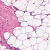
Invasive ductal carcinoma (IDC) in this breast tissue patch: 0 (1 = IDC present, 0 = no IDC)